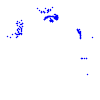
Particle: kaon